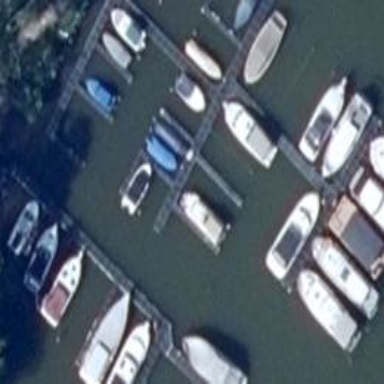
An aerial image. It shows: Man-made pier.